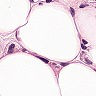
Metastatic tissue present: yes